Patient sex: F
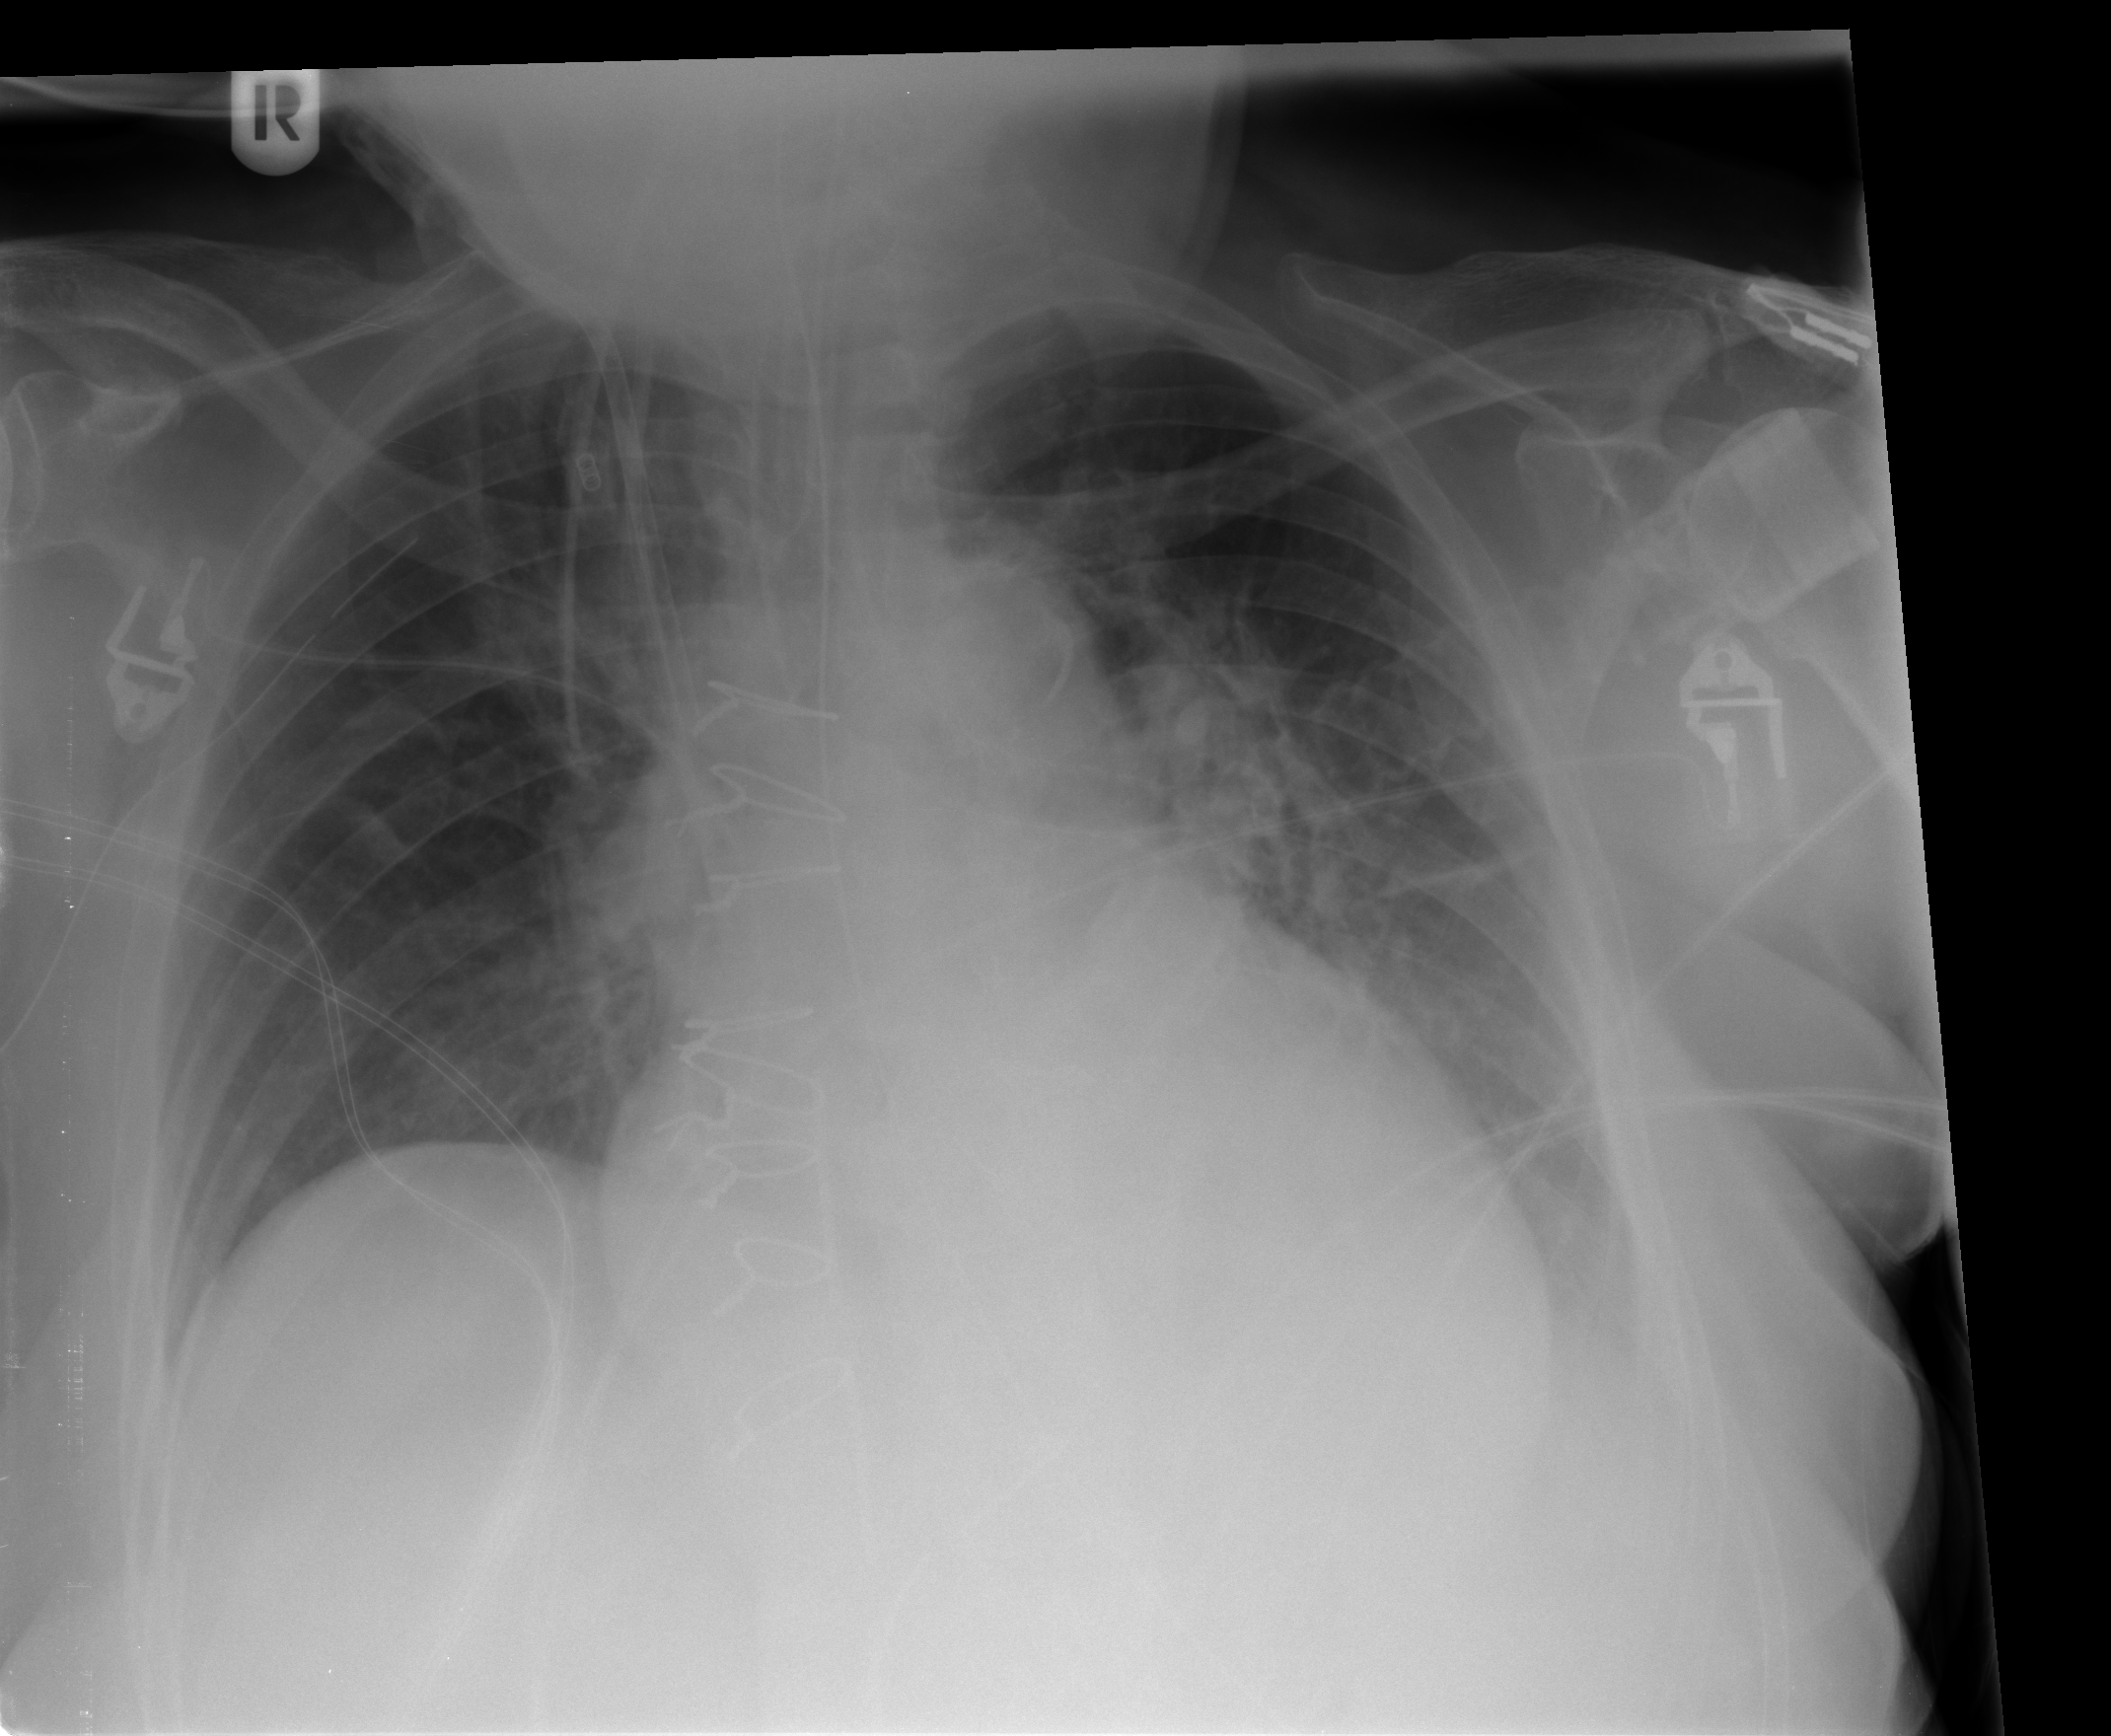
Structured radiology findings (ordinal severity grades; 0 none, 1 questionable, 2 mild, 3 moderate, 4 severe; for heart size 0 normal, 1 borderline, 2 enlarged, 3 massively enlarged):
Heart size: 2
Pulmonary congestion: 2
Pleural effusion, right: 0
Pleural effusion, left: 0
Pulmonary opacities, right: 0
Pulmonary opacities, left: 0
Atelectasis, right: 2
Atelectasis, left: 2